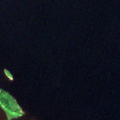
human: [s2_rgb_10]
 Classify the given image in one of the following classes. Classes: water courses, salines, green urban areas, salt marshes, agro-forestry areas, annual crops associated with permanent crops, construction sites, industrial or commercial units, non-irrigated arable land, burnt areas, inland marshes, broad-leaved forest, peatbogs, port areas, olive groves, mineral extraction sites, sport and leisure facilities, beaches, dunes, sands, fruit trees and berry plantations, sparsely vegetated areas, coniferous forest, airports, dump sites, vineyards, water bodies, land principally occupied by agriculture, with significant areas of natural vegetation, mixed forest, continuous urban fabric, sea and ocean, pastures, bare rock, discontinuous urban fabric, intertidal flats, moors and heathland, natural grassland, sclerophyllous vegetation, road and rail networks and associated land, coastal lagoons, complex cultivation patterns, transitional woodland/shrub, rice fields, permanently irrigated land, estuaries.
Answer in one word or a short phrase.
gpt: water bodies